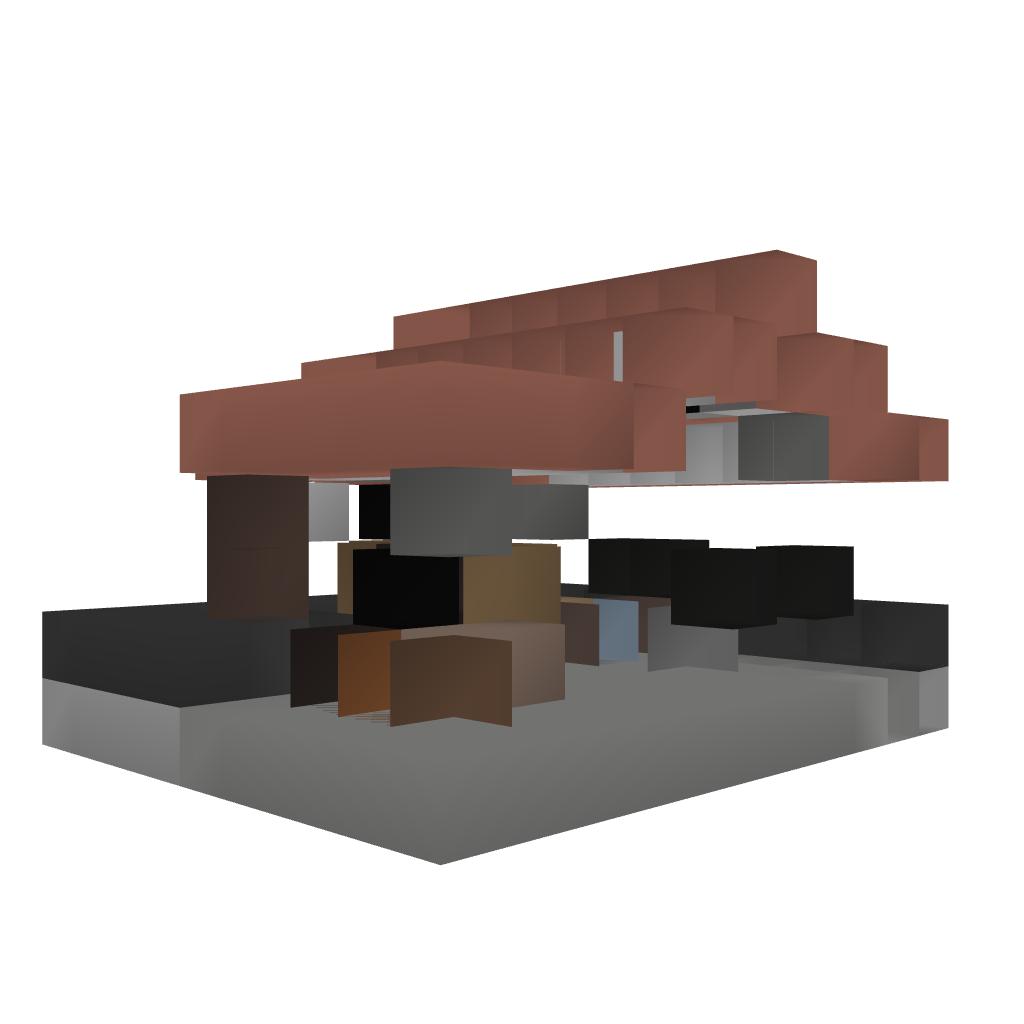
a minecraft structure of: Clay Cabin